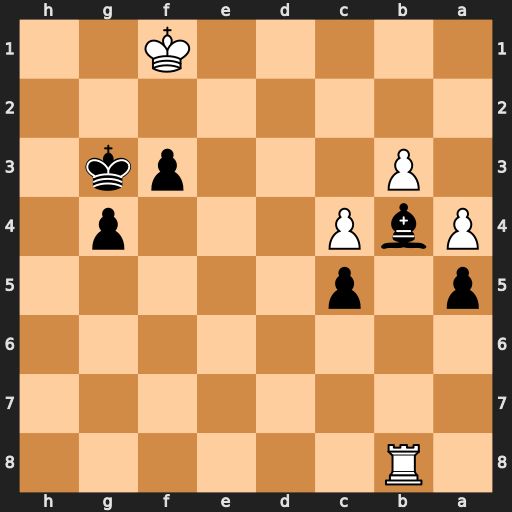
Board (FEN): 1R6/8/8/p1p5/PbP3p1/1P3pk1/8/5K2
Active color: b
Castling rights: -
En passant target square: -
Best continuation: Bc3 Rf8 Kh3 Rf7 g3 Rxf3 Kh2 Ke2 g2 Rxc3 g1=Q